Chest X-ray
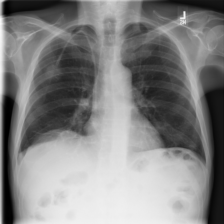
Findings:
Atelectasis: positive
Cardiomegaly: negative
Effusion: negative
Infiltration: negative
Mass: negative
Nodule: negative
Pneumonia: negative
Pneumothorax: negative
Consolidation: negative
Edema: negative
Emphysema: negative
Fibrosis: negative
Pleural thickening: negative
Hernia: negative